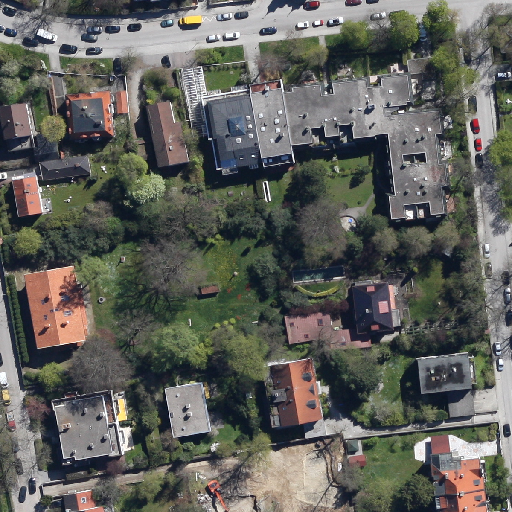
Referring expression: impervious surface